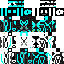
A female skeleton skin with dark skin, wearing brown helmet dressed in a blue armor chest and black pants, featuring a closed mouth.